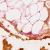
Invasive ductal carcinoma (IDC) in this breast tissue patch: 0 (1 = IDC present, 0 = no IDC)